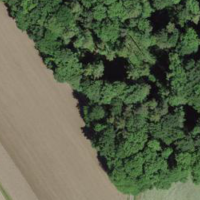
EUNIS habitat code: 52
Species observed at this site:
Coenonympha pamphilus
Polyommatus icarus
Aglais urticae